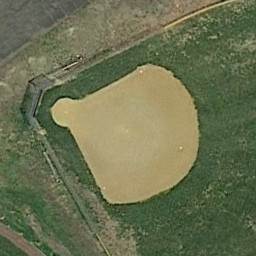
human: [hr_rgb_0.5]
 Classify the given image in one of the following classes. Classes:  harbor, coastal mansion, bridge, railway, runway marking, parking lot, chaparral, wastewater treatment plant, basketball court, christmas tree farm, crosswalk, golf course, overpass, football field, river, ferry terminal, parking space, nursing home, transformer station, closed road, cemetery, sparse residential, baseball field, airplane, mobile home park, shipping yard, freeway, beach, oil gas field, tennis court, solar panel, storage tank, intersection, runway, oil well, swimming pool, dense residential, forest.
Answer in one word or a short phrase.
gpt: baseball field